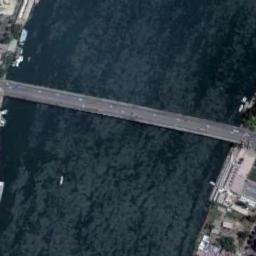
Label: bridge